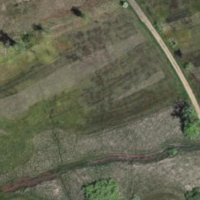
EUNIS habitat code: 16
Species observed at this site:
Pedicularis palustris
Mentha aquatica
Symphoricarpos albus
Primula veris
Menyanthes trifoliata
Siona lineata